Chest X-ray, PA view. Patient: 60 years old, sex F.
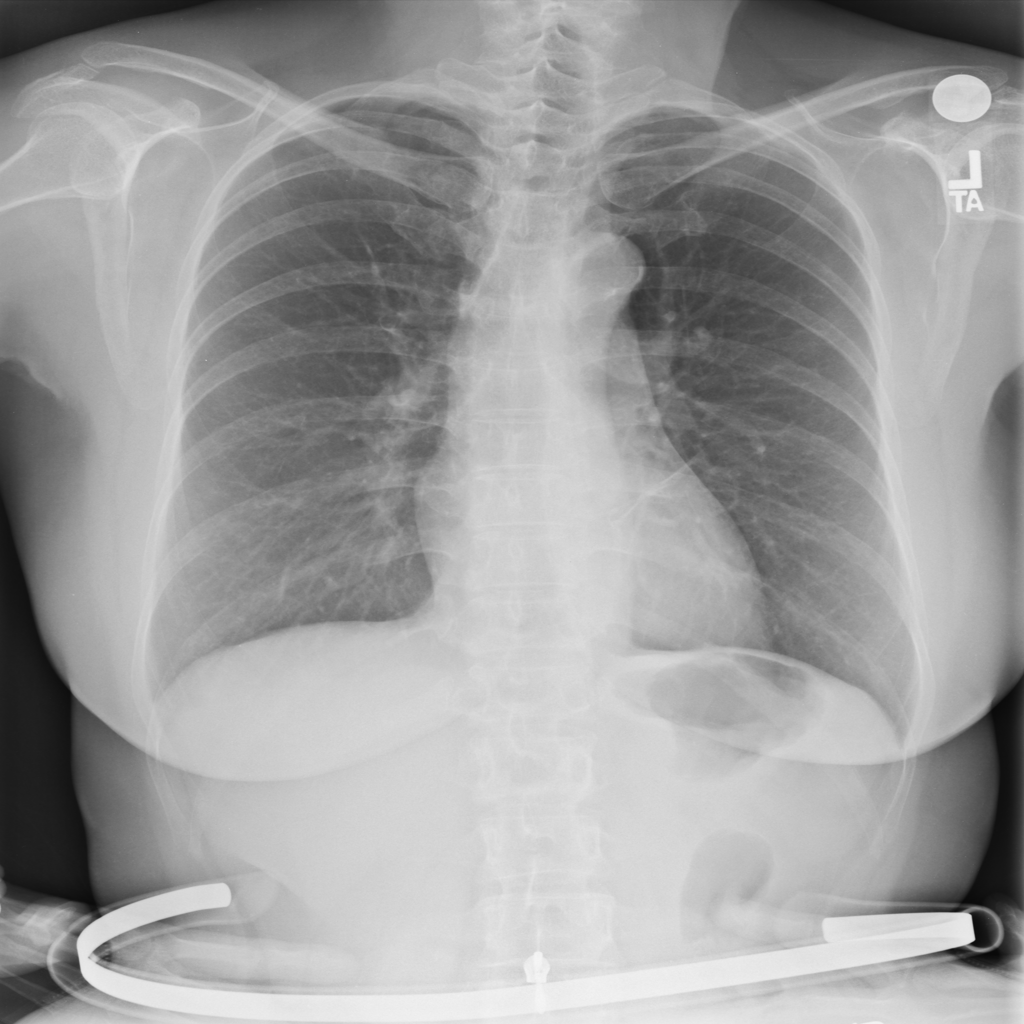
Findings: No Finding